Question: Given:
'''
private Calendar calendarInstance = Calendar.getInstance();
public long inMillis() {
calendarInstance.set(year, month, day, hour, min);
return calendarInstance.getTimeInMillis();
}
'''
As i understand it, the result comes back with time since the epoch, in milliseconds
> The current time as UTC milliseconds from the epoch.
Given that my test always sets the objects the same, why are results coming up different as time goes by?
'''
detailedMoment = new MomentInTime(2012, 11, 1, 19, 9);
detailedMoment.inMillis() // gives different results as time passes by
'''
I continue to second guess myself due to

For the same time period i get
'''
1_351_796_940 // http://www.epochconverter.com
1_354_410_540 // my number
'''
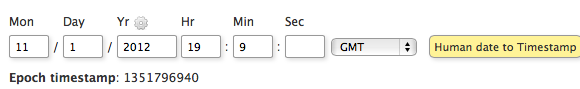
Answer: I think you should use <URL>. If you do that it will return you the exact number of miliseconds each time.
'''
public long inMillis() {
calendarInstance.clear();
calendarInstance.set(year, month, day, hour, min);
return calendarInstance.getTimeInMillis();
}
'''
From Java doc
> Sets all the calendar field values and the time value '(millisecond offset from the Epoch)' of this Calendar undefined. This means that isSet() will return false for all the calendar fields, and the date and time calculations will treat the fields as if they had never been set. A Calendar implementation class may use its specific default field values for date/time calculations. For example, GregorianCalendar uses '1970' if the YEAR field value is undefined.
A Sample program
'''
public class MomentInTime {
private static Calendar calendarInstance = Calendar.getInstance();
public static long inMillis() {
calendarInstance.clear();
calendarInstance.set(2012, 10, 1, 19, 9);
return calendarInstance.getTimeInMillis();
}
public static void main(String[] args) throws InterruptedException {
for (int i = 0; i < 10; i++) {
System.out.println(inMillis()/1000);
Thread.sleep(300);
}
}
}
'''
Output:
'''
<PHONE>
'''